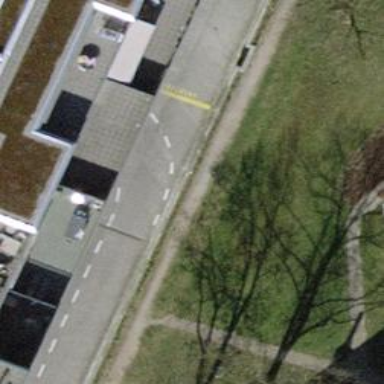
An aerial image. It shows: Driveway made of paving stones.